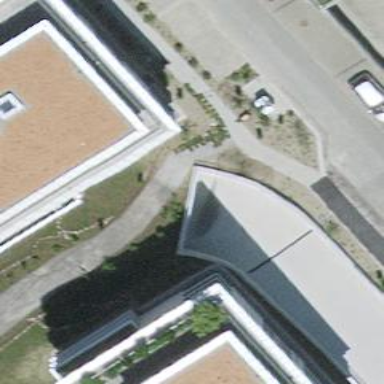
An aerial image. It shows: Parking entrance.